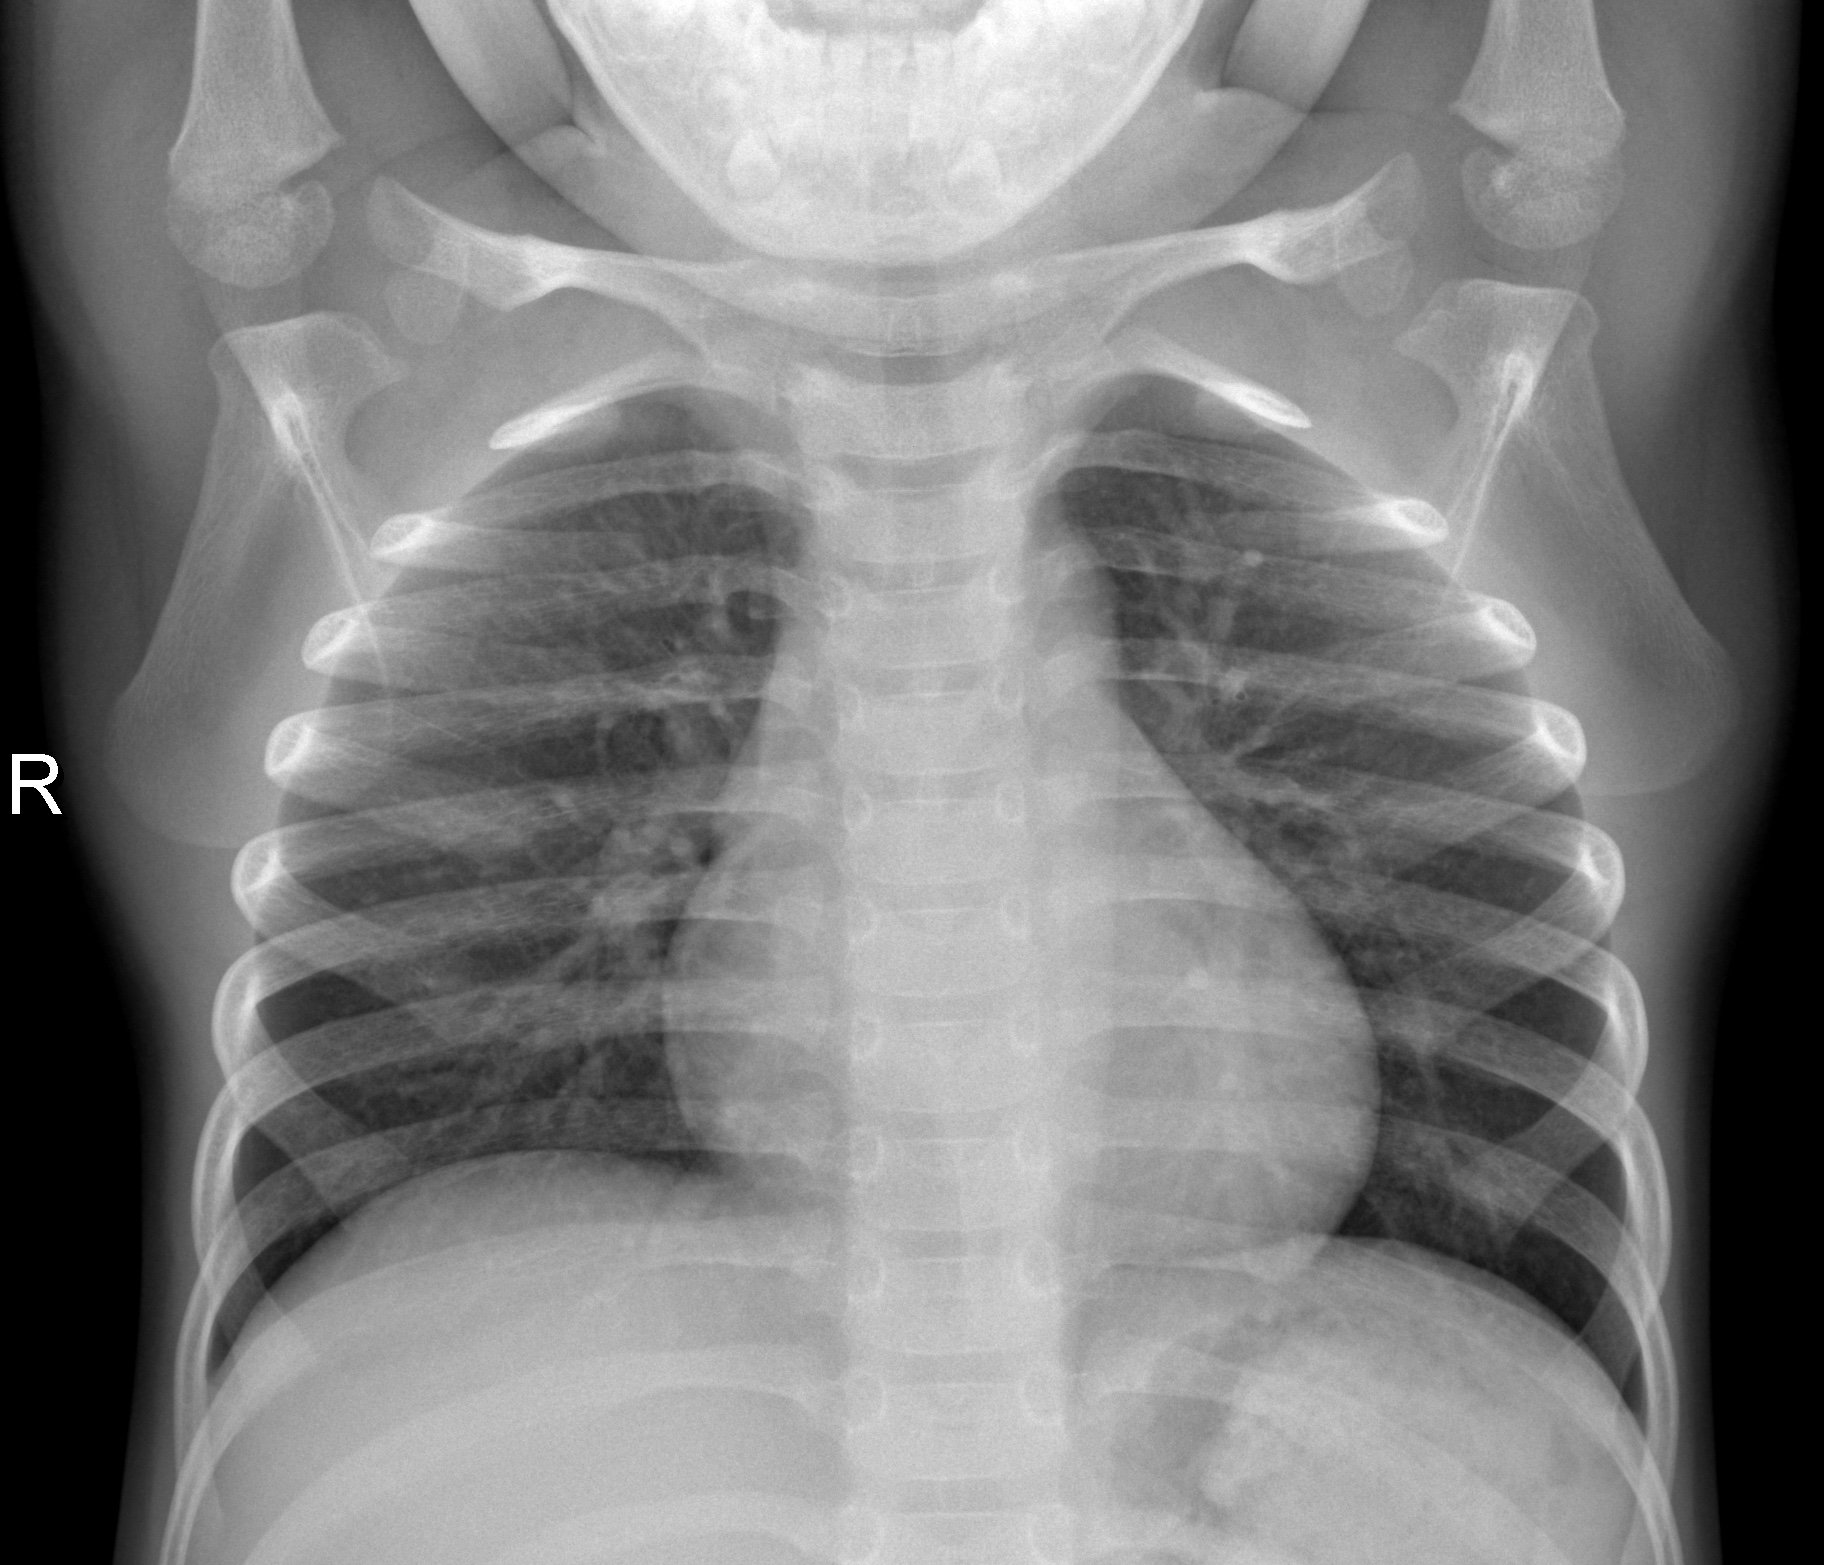
Diagnosis: NORMAL